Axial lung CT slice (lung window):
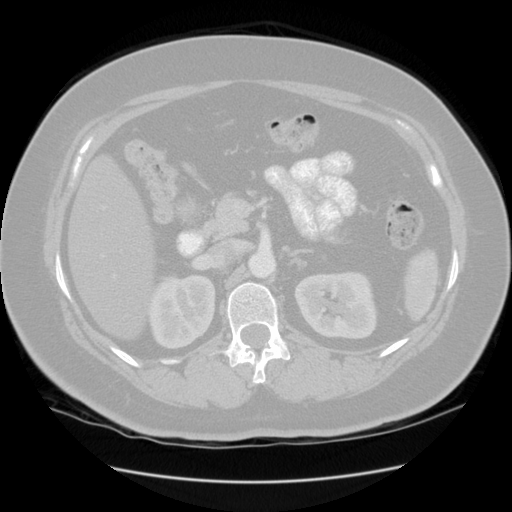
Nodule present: no